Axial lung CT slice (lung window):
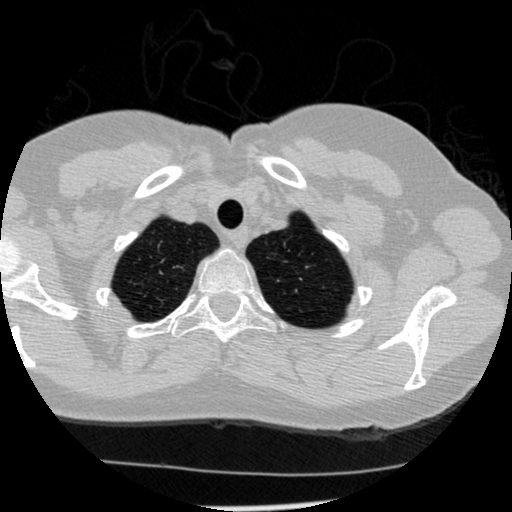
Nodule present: no